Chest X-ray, AP view. Patient: 52 years old, sex M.
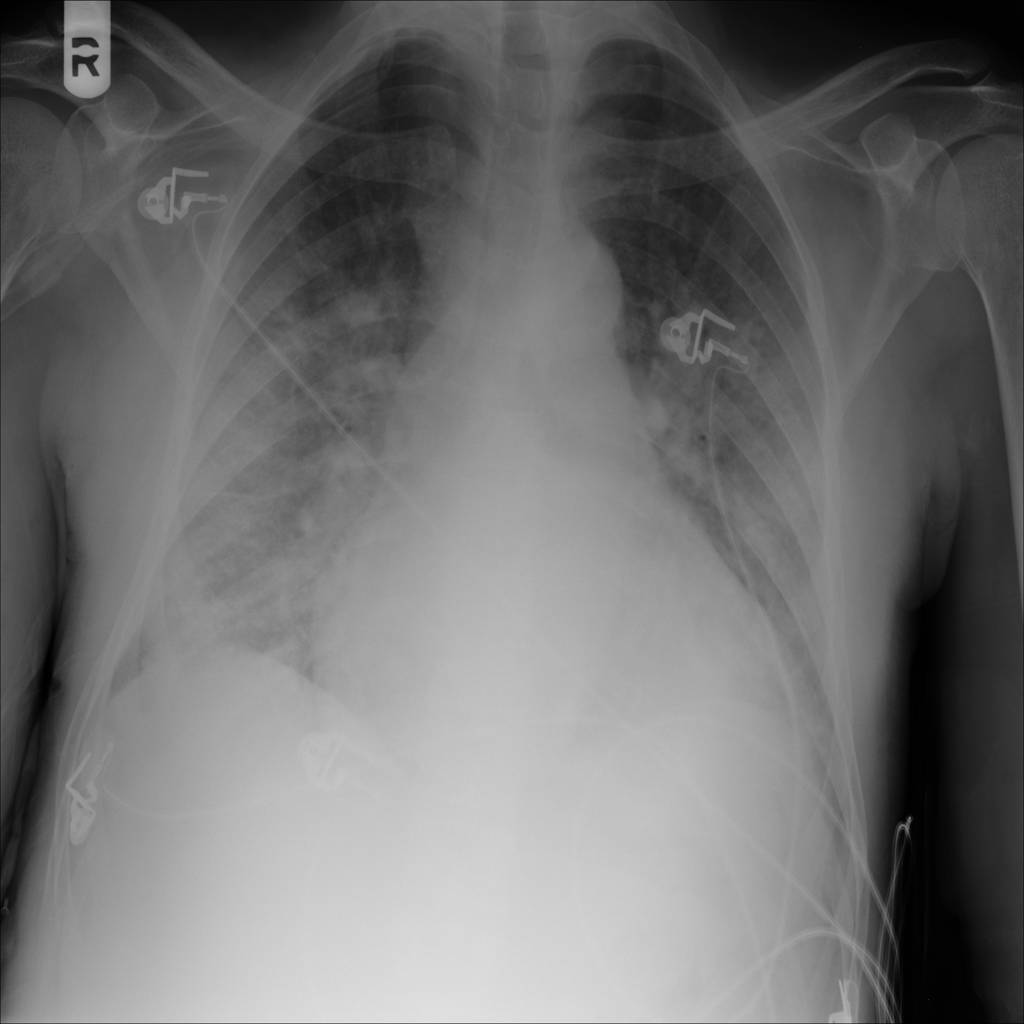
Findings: Cardiomegaly, Consolidation, Infiltration